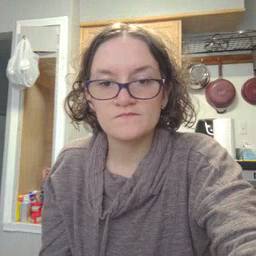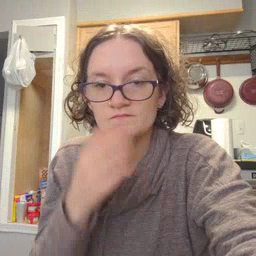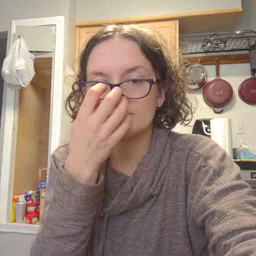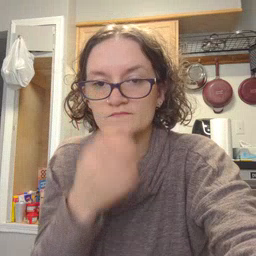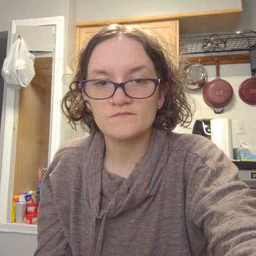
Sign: clown